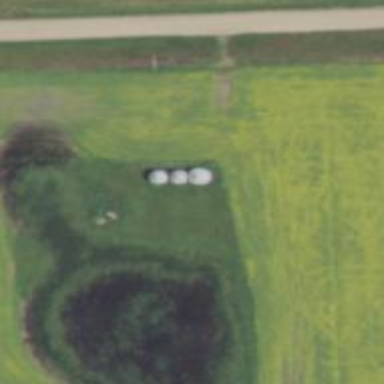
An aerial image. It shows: Silo.